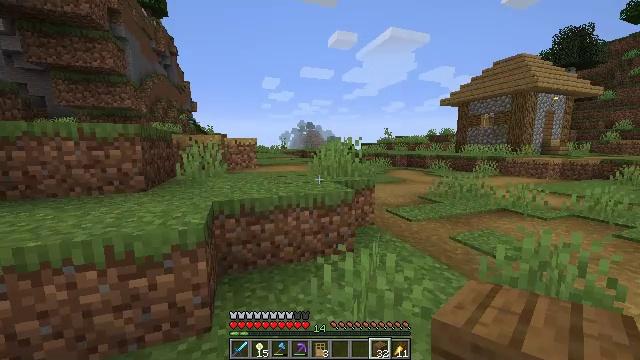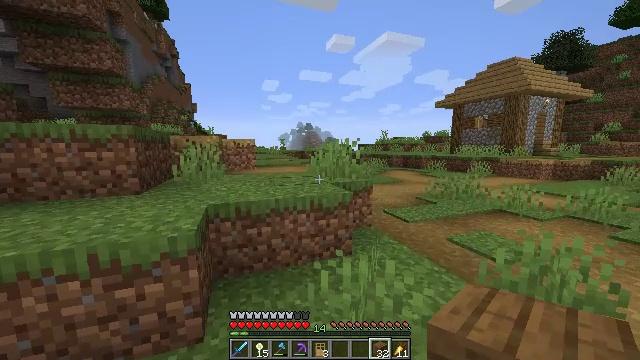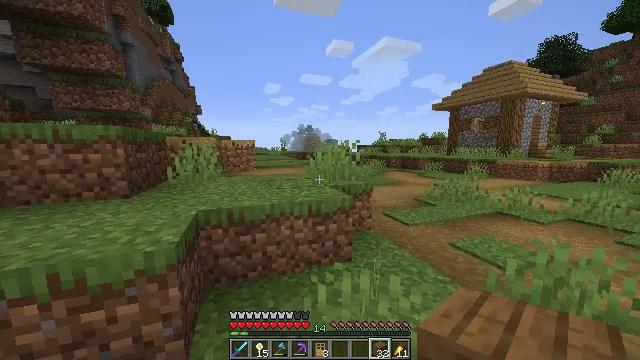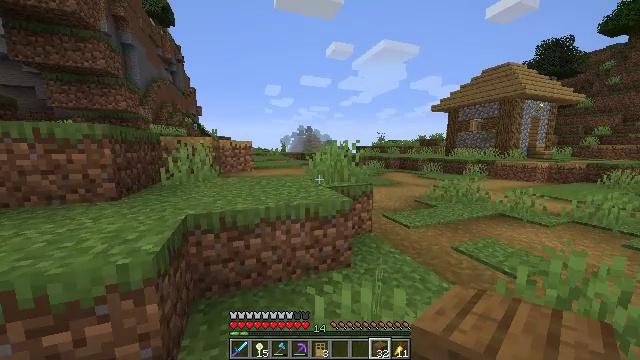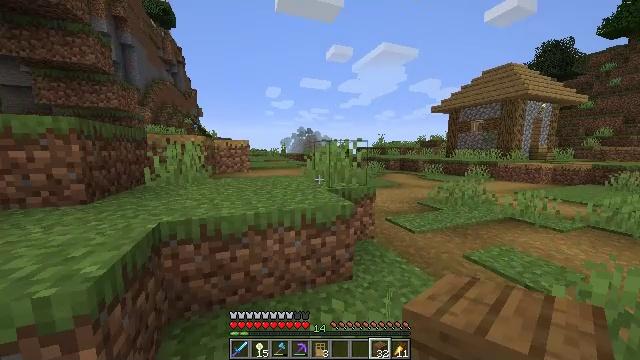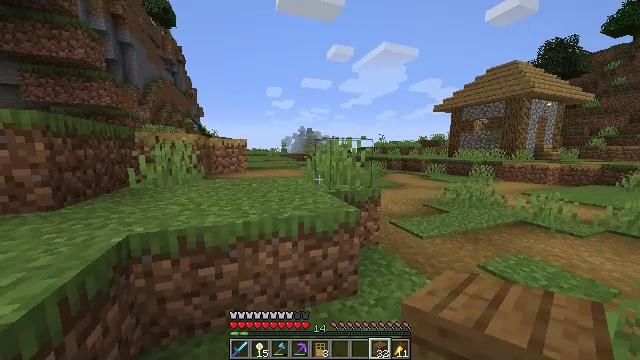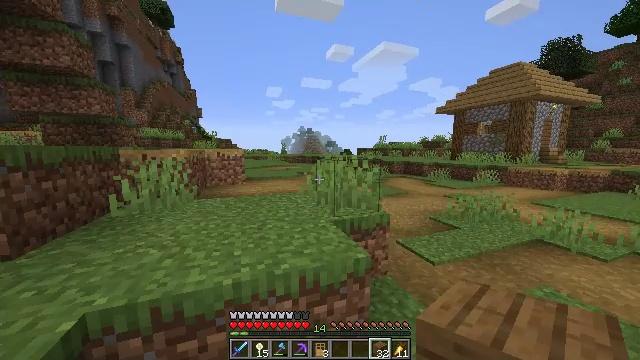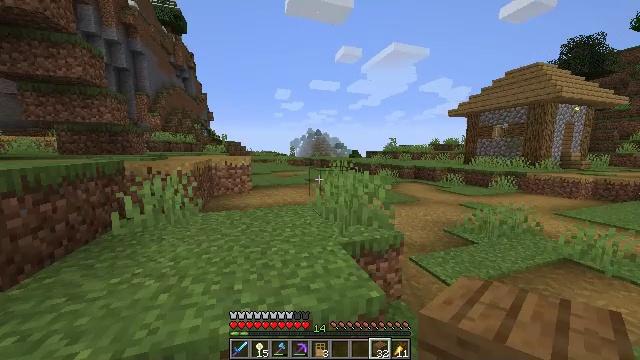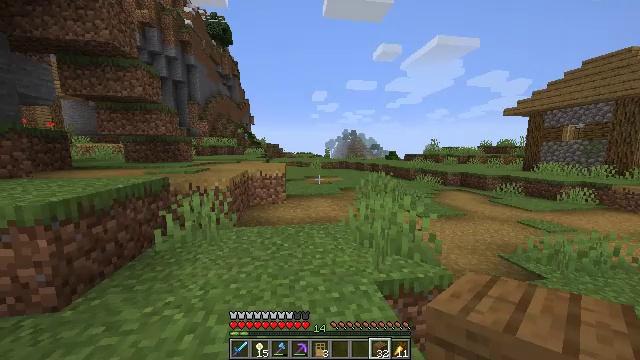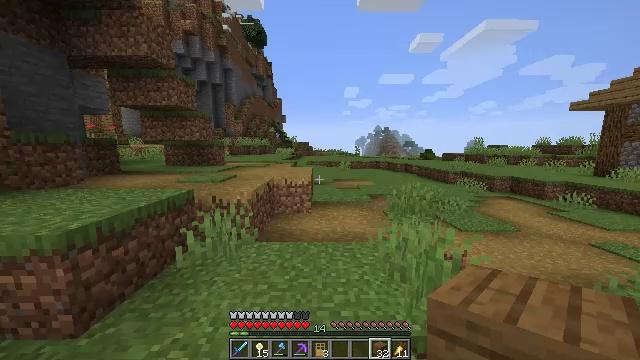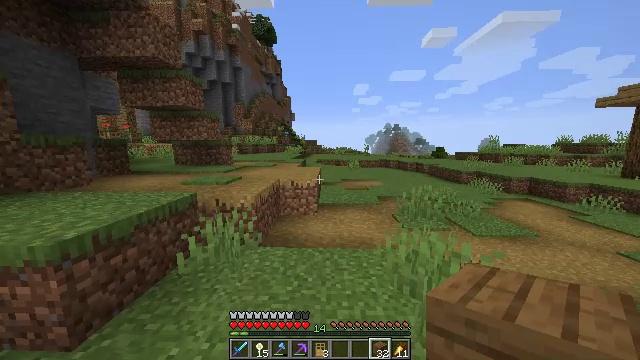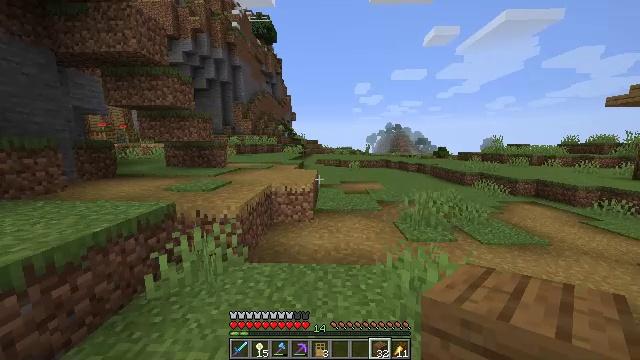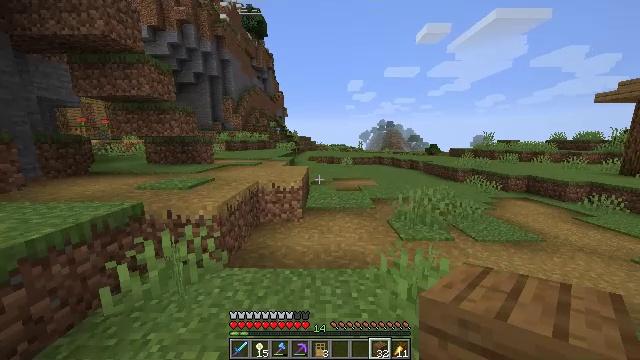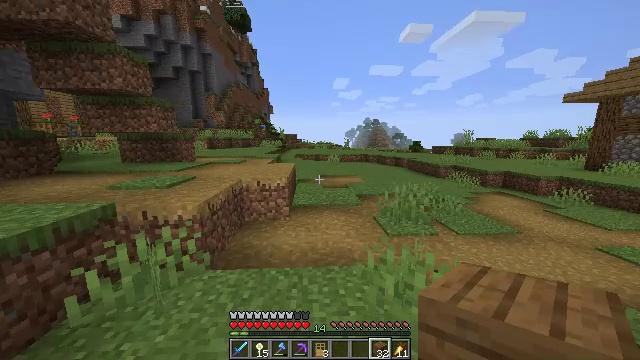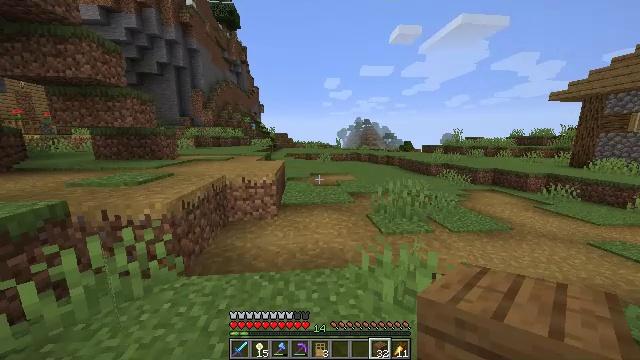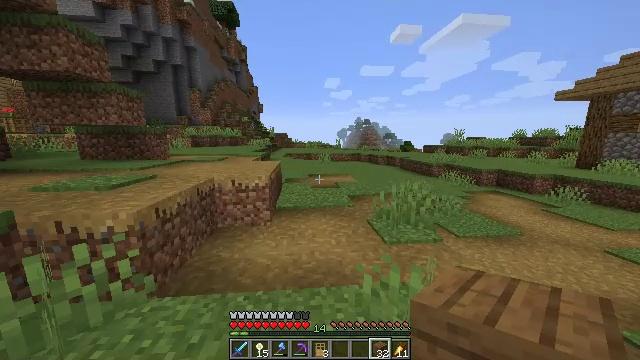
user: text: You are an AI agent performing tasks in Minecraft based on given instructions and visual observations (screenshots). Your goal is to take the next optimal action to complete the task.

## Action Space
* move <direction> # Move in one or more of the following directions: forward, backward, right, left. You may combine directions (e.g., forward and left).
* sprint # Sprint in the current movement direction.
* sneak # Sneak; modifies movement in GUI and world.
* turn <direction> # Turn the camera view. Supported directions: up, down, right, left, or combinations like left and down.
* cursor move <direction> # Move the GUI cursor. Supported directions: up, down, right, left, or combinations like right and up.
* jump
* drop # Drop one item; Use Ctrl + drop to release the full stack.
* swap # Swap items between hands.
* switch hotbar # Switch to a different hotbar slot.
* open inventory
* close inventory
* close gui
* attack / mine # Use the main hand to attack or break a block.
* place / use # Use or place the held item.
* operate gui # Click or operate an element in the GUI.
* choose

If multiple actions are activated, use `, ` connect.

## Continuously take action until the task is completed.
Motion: motion action
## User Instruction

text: Remove the tall grass to clear the area.
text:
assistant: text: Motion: move forward, sprint
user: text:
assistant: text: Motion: move forward, sprint
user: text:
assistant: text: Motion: move forward, sprint
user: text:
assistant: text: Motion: move forward
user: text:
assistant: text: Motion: move forward
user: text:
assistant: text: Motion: move forward, jump
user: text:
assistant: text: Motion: move forward, turn left, jump
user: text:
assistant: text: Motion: move forward, turn left, jump
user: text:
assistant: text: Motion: move forward, turn left, jump
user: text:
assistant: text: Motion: move forward, turn left, jump
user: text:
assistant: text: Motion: move forward, jump
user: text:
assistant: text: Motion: move forward, turn right, jump
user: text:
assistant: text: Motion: move forward, turn right, jump
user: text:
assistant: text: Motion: move forward, turn right, jump
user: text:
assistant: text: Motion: move forward, sprint, jump
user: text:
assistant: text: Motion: move forward, sprint, jump
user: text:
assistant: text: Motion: move forward, sprint, jump
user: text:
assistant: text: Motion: move forward, sprint, jump
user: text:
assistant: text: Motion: move forward, sprint, jump
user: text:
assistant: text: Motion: move forward, turn right, jump
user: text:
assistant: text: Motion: move forward, turn right, jump
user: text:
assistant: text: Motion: move forward, turn right, jump
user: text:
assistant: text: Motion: move forward, jump
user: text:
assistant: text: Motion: move forward, turn right, jump
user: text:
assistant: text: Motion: move forward, turn right, jump
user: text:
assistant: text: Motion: move forward, turn right, jump
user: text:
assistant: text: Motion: move forward, jump
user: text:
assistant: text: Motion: move forward, sprint, jump
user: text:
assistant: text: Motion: move forward, sprint, jump
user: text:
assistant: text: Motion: move forward, sprint, jump